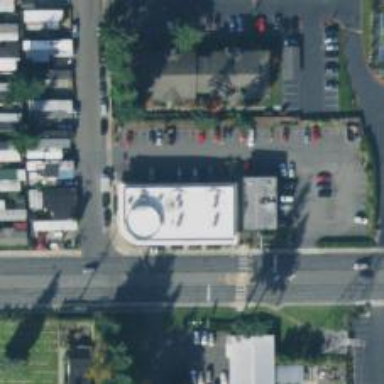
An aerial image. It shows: Veterinary facility.